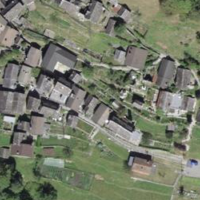
EUNIS habitat code: 41
Species observed at this site:
Phoenicurus ochruros
Aquilegia vulgaris
Aglais urticae